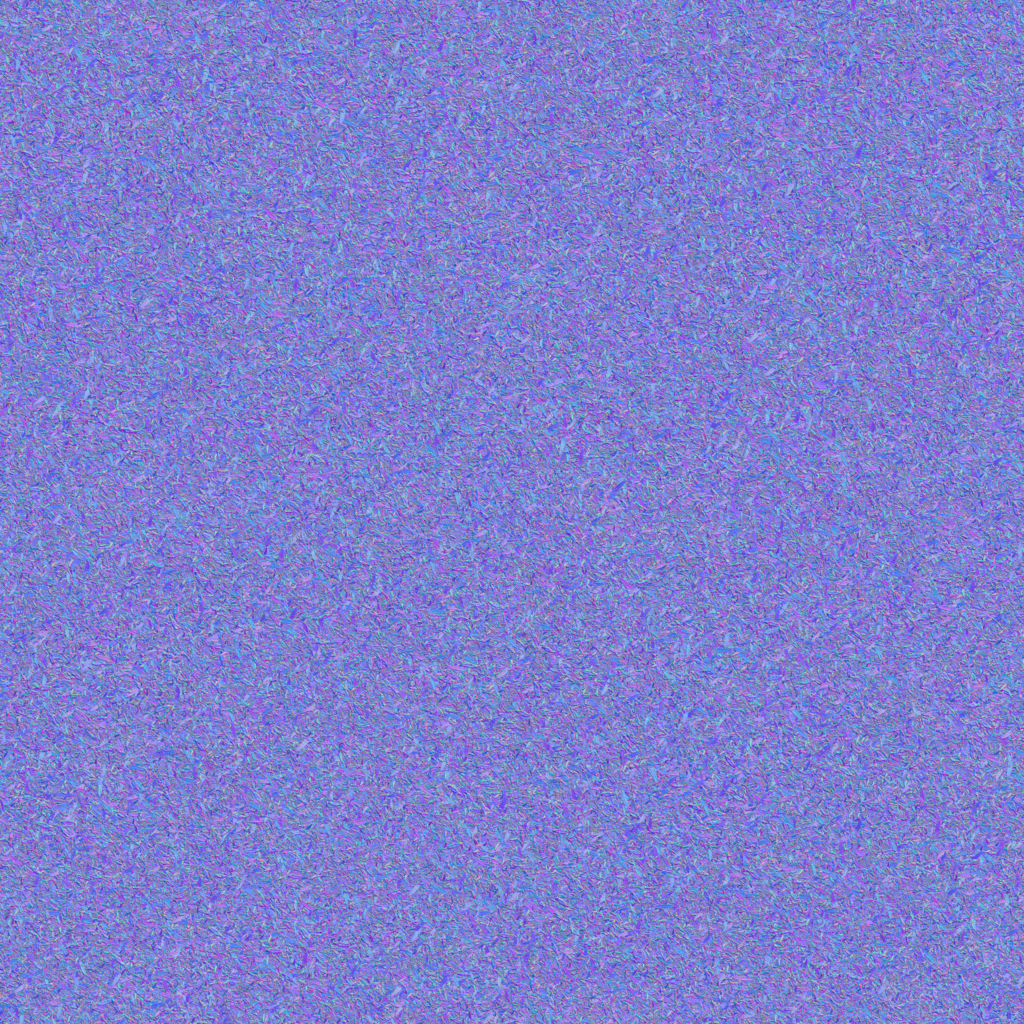
Texture map type: NormalGL